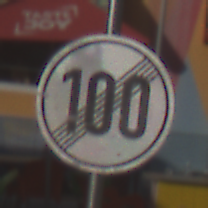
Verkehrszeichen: EndeGeschwindigkeit100
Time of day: MorningAfternoon
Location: Outdoor (Special)
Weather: PartlyCloudy
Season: NotSpecified
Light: Natural